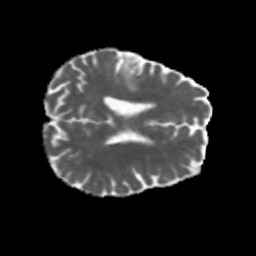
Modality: MD
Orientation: axial
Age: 58
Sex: male
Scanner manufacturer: siemens
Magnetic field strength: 3 T
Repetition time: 5.47 s
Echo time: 0.0854 s